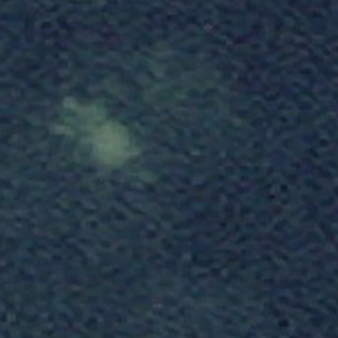
Label: other